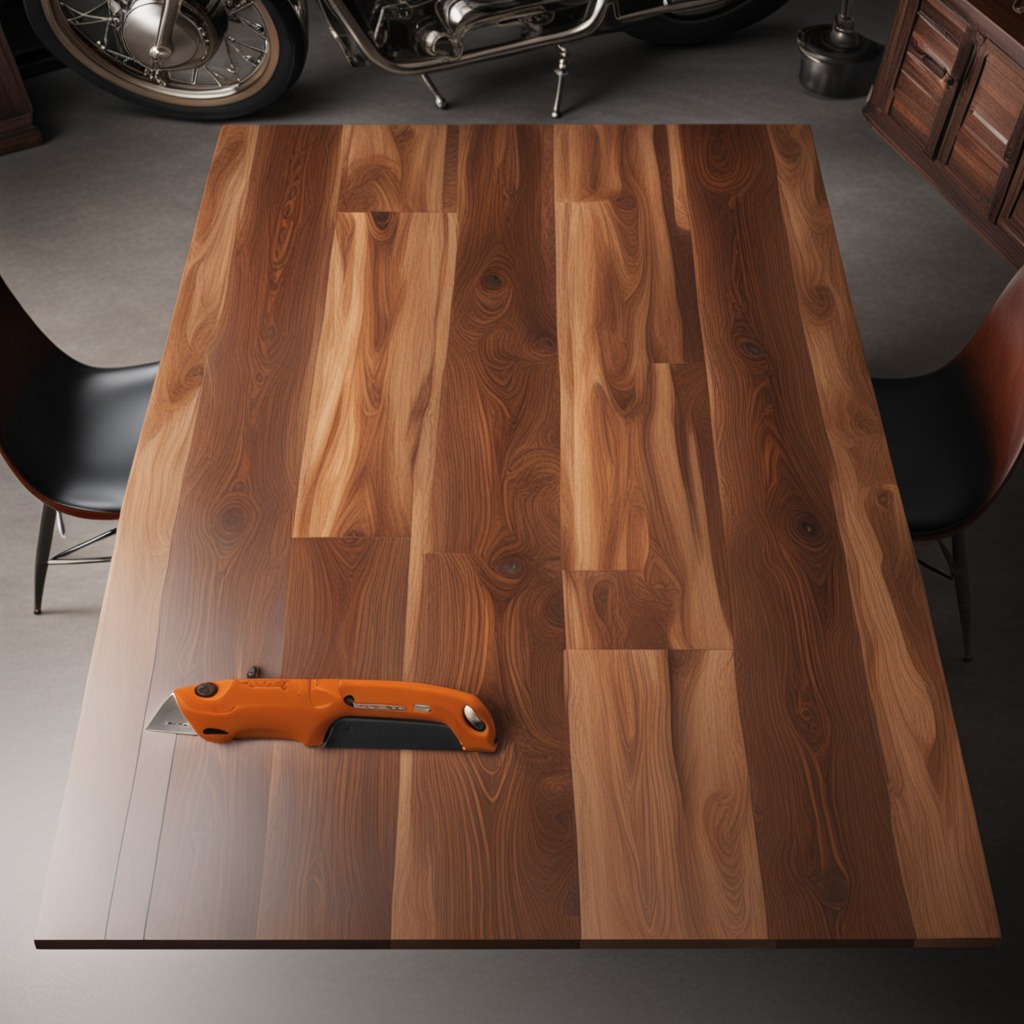
A utility knife lies on the oil-spilled wooden table in a vintage motorcycle garage.